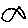
Label: fish